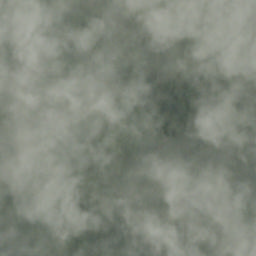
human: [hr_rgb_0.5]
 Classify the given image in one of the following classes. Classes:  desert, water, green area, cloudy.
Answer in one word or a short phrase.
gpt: cloudy